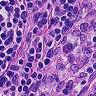
Metastatic tissue present: no